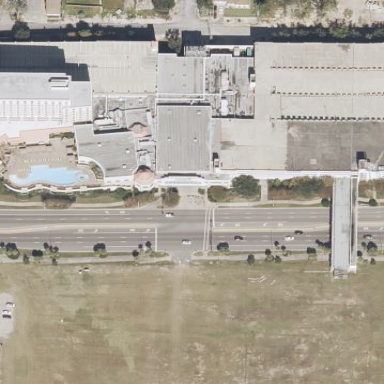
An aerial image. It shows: Casino.